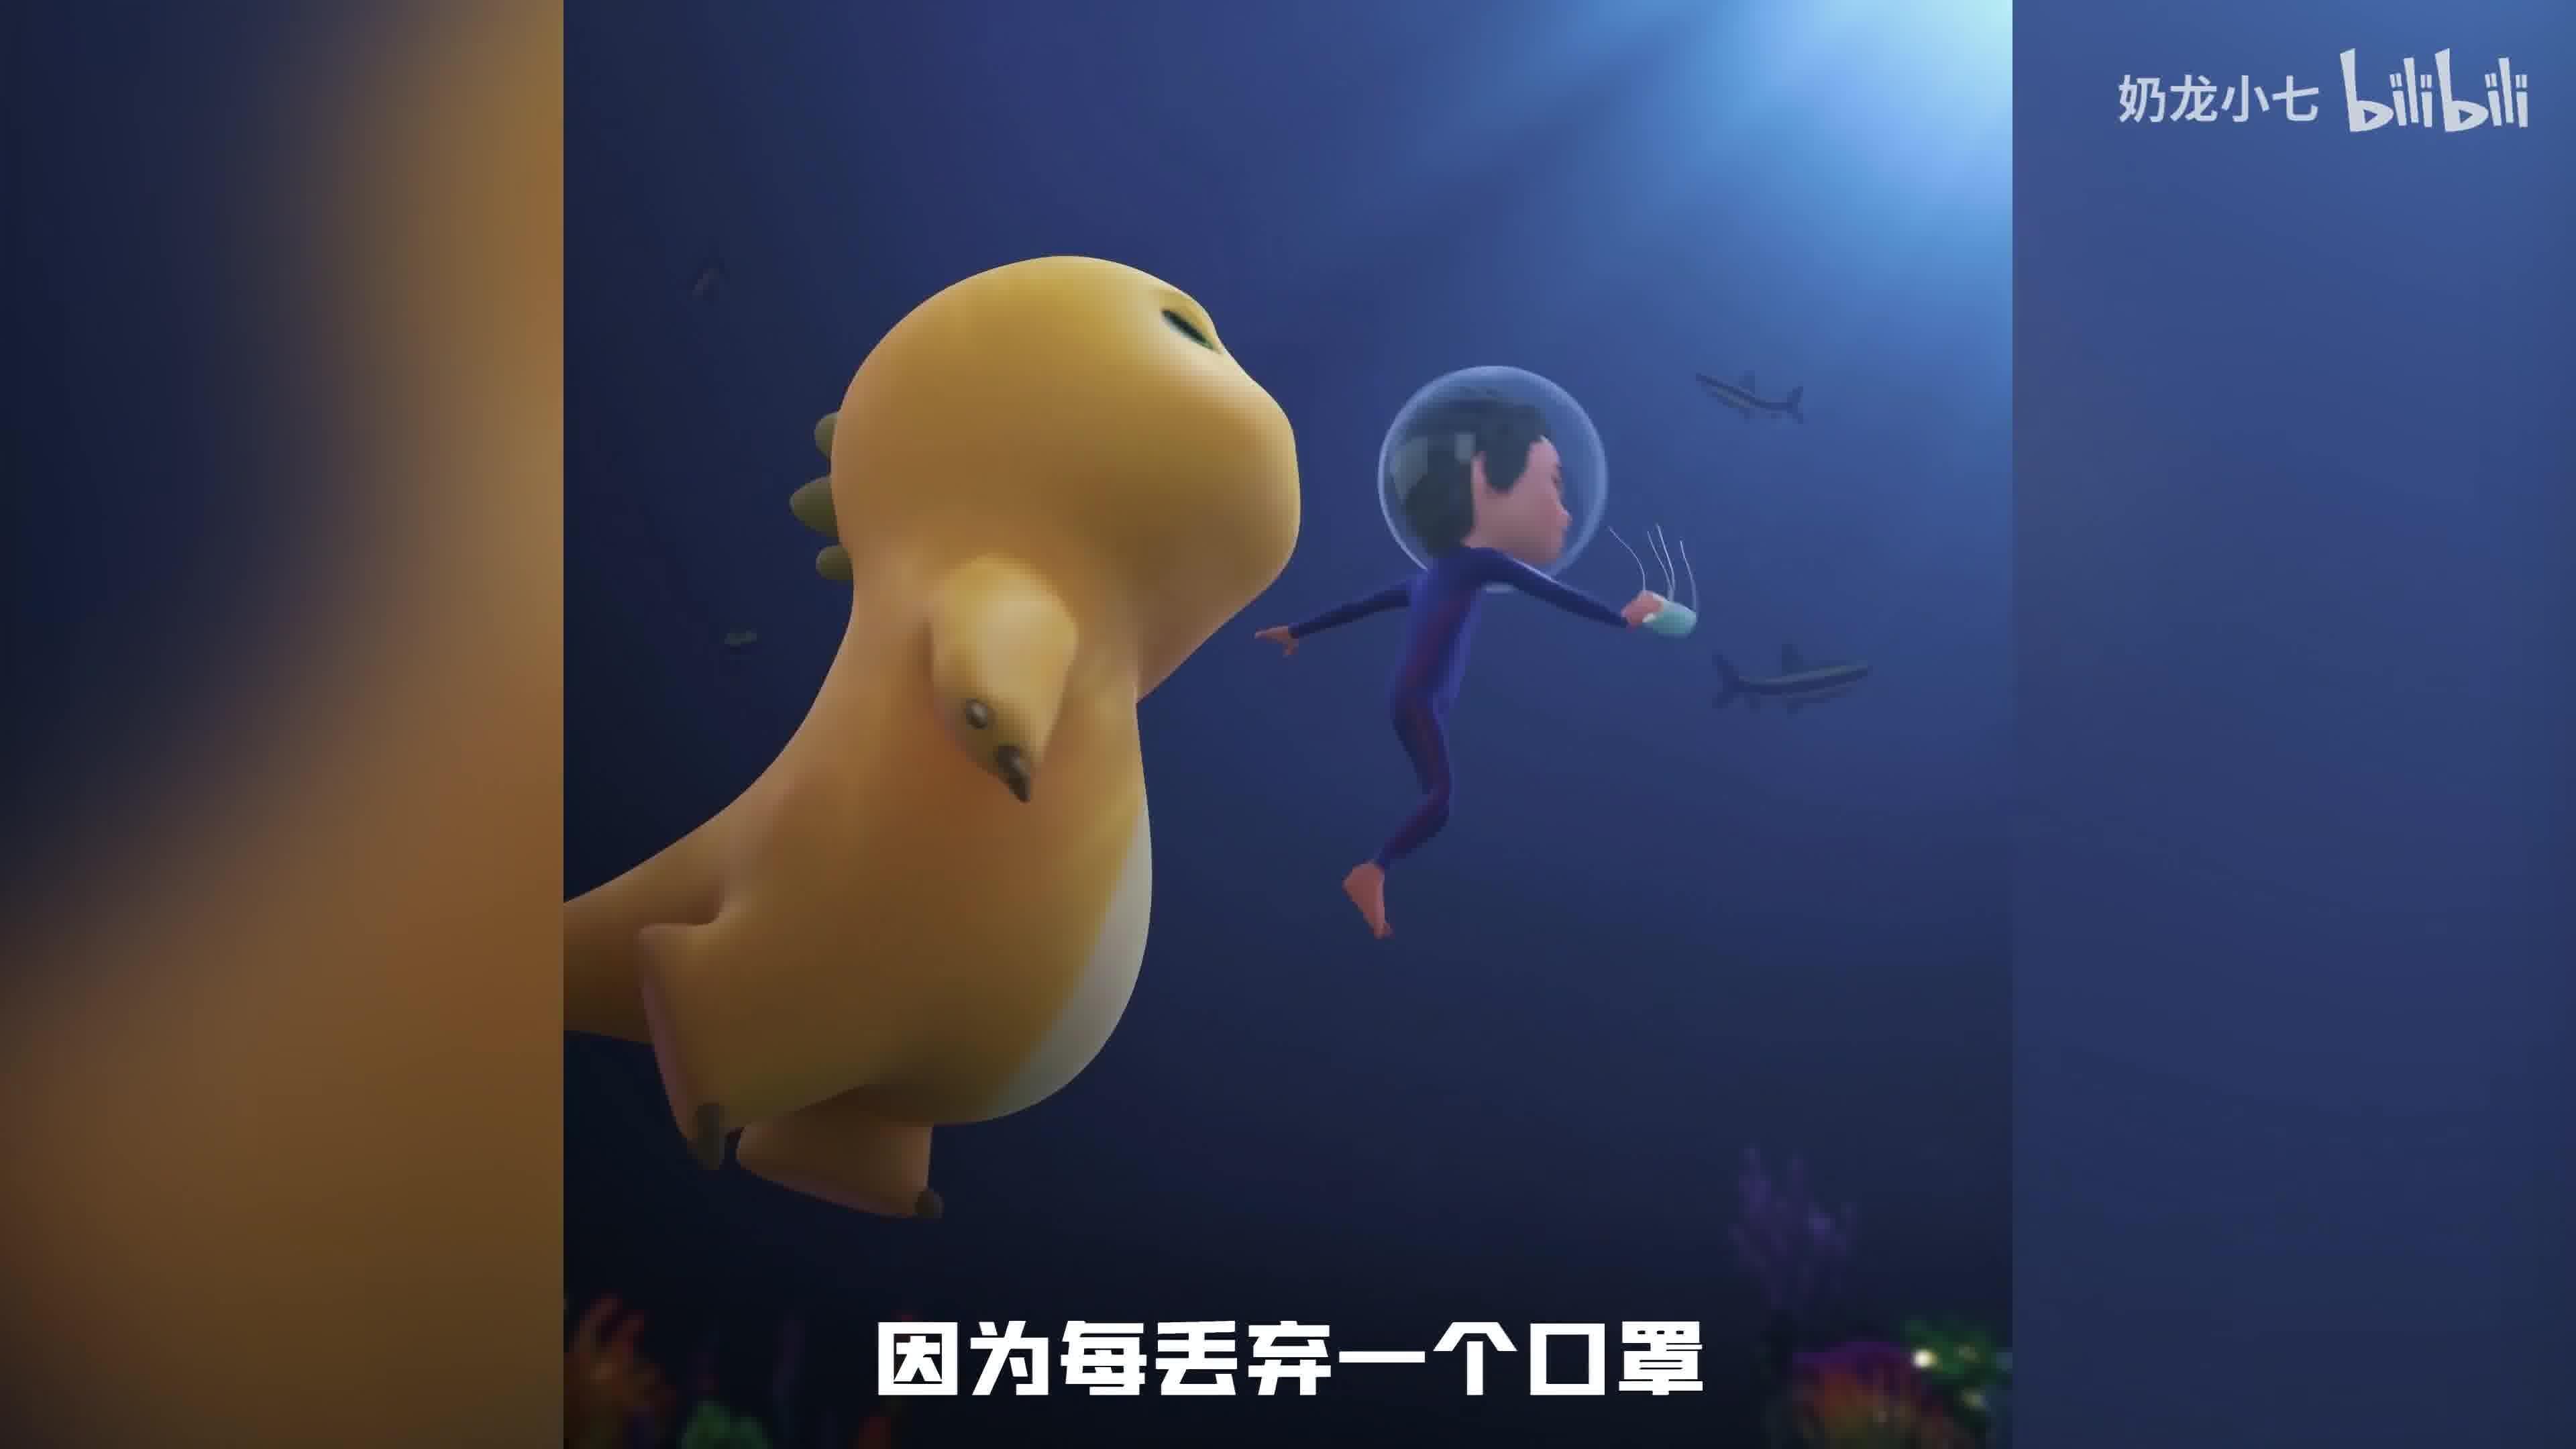
Label: nailong